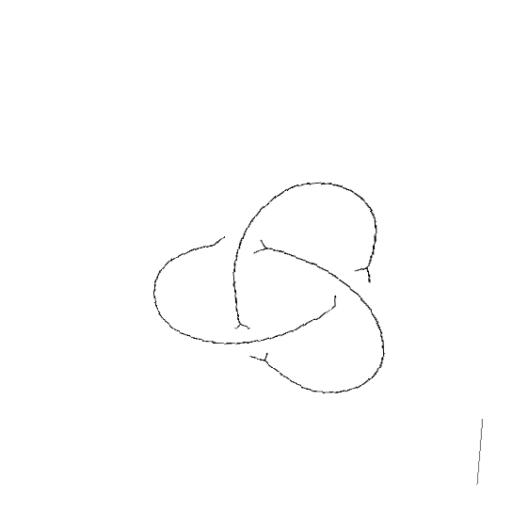
Crossing number: 3